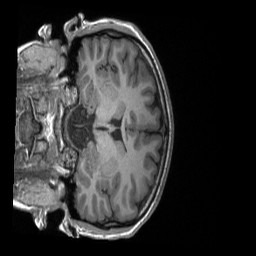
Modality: T1w
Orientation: coronal
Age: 22
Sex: female
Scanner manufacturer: siemens
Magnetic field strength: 3 T
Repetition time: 2.4 s
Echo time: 0.00224 s